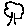
Label: tree